The trace is the raw vibration amplitude of a rotating bearing as a function of time. Based on the visible evidence, which condition applies: normal, inner_race, outer_race, ball?
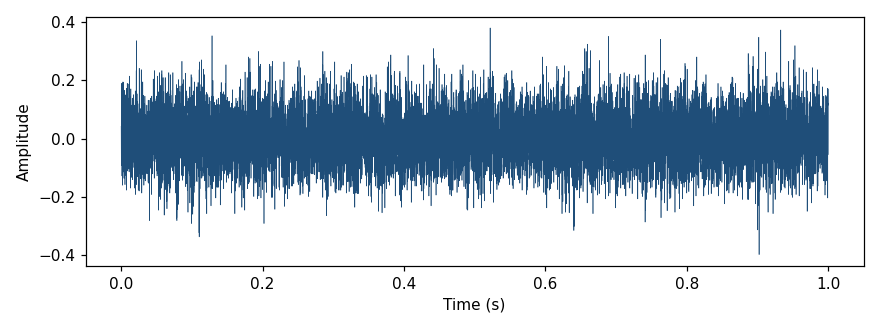
Answer: normal